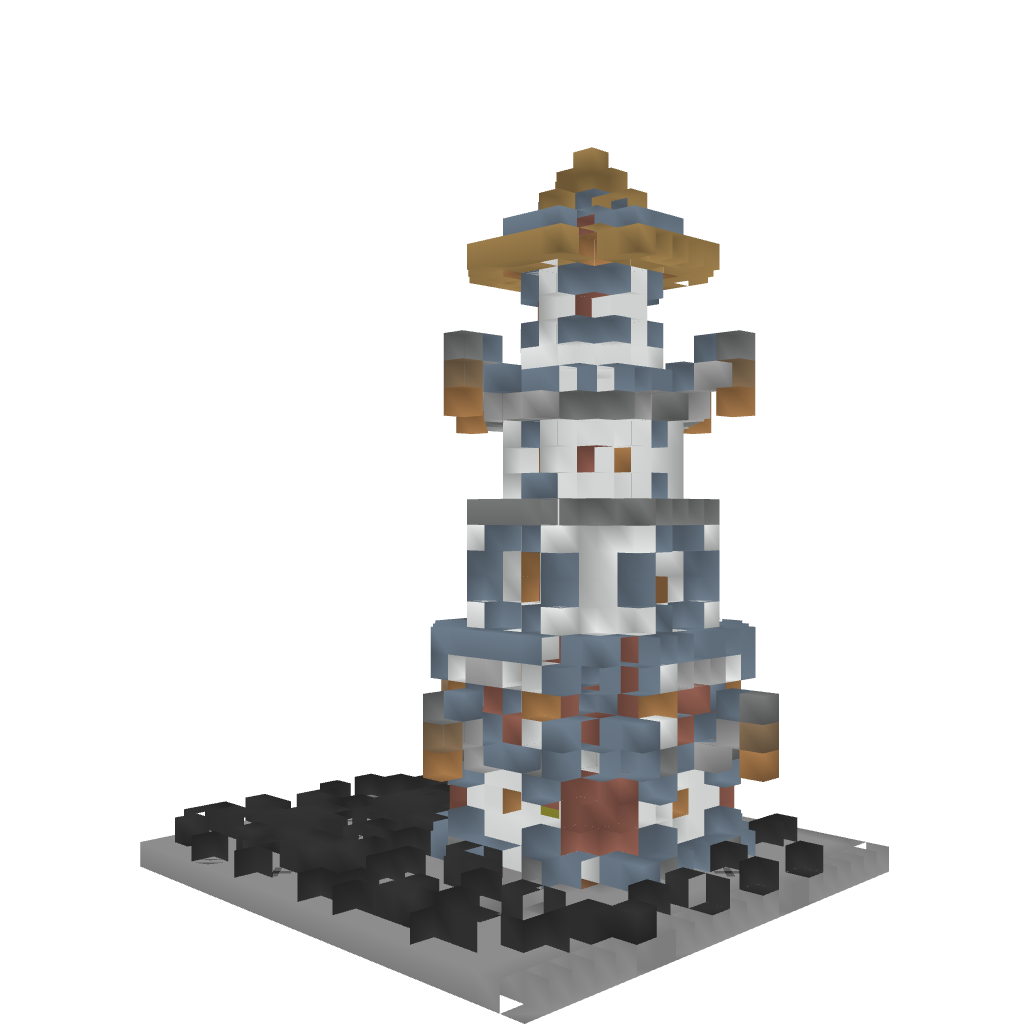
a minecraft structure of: The magic Tower